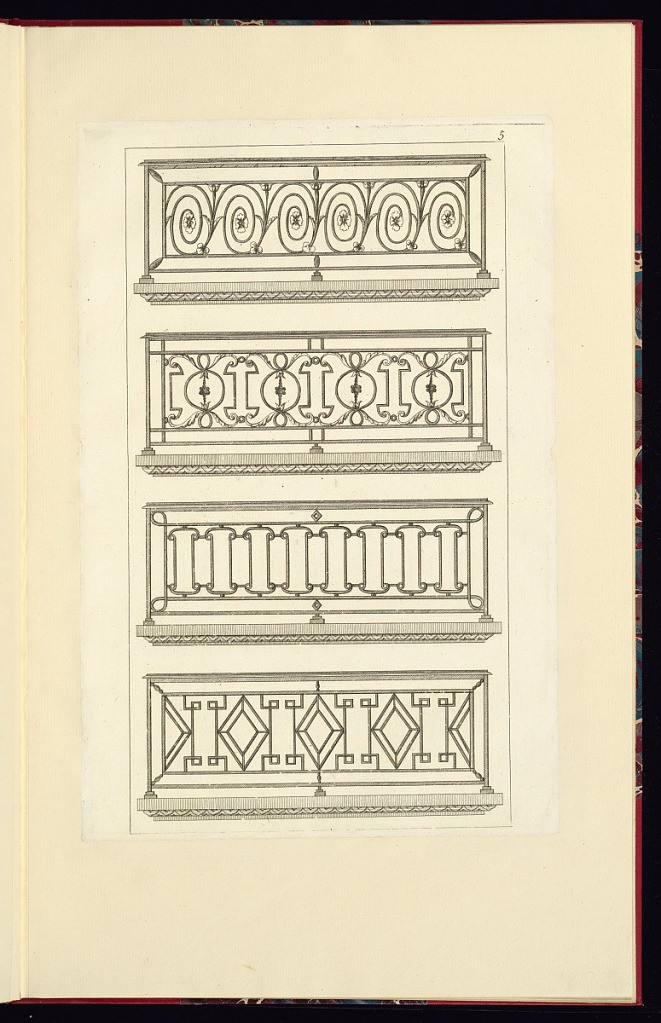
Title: Four Balustrade Designs
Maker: Jean-Baptiste Fay, French, active 1765 – 1790s
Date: late 18th century
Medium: Etching and engraving on laid paper
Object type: Print
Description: Four wrought iron balustrade designs for balconies featuring geometric patterns and shapes, acanthus leaves, flowers, leaves, and running pattern moldings. The plate is numbered.